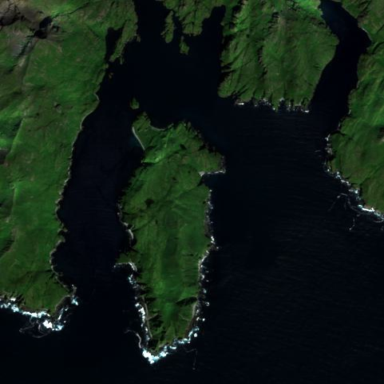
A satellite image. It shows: Island with natural coastline.